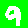
Digit: 9